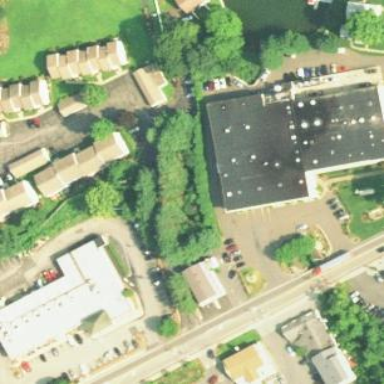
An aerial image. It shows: Building.